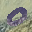
Label: 0